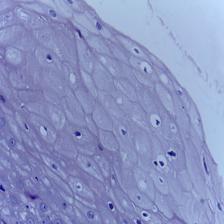
Diagnosis: Normal